Question: <URL>I have applied global threshold,adaptive threshold,dilation and erosion also but cant get the expected result.
'''
Imgproc.threshold(source2, destination2, 147, 255,Imgproc.THRESH_BINARY );
Highgui.imwrite("threshold.jpg", destination2);
Imgproc.adaptiveThreshold(destination2, destination2, 255,
Imgproc.ADAPTIVE_THRESH_MEAN_C, Imgproc.THRESH_BINARY, 11,2);
Highgui.imwrite("Adpthreshold.jpg", destination2);
Mat destination3 = new Mat(source.rows(),source.cols(),source.type());double erosion_size = 0;
int dilation_size = 1;
Mat element = Imgproc.getStructuringElement(Imgproc.MORPH_CROSS, new Size(2*erosion_size + 1, 2*erosion_size+1));
Imgproc.erode(destination2, destination3, element);
Highgui.imwrite("erosion.jpg", destination3);
Mat element1 = Imgproc.getStructuringElement(Imgproc.MORPH_CROSS, new Size(2*dilation_size + 1, 2*dilation_size+1));
Imgproc.dilate(destination3, destination3, element1);
Highgui.imwrite("dilation.jpg", destination3);
'''
Here is the final image:

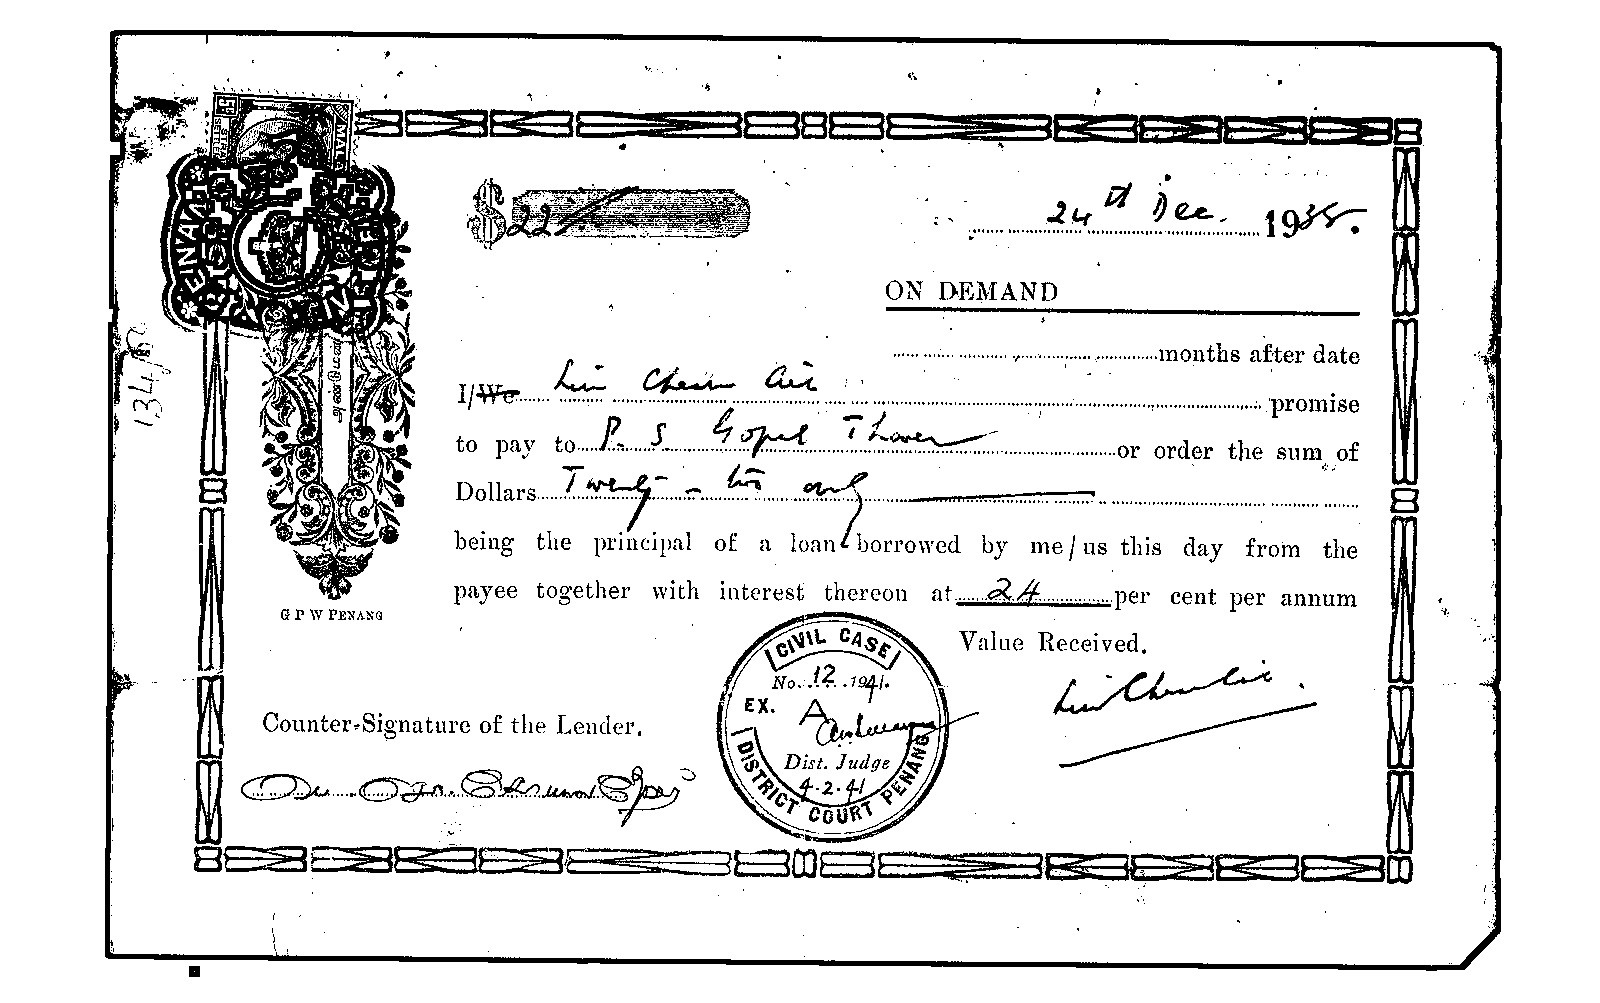
Answer: this code is open to improvement according to your desired result.by this approach you can remove most of small dots. i hope it helps you.
'''
#include "opencv2/highgui/highgui.hpp"
#include "opencv2/imgproc/imgproc.hpp"
#include <iostream>
using namespace cv;
using namespace std;
int main( int, char** argv )
{
Mat src,src_gray;
src = imread("4sE4p.jpg");
if (src.empty())
{
cerr << "No image supplied ..." << endl;
return -1;
}
cvtColor( src, src_gray, COLOR_BGR2GRAY );
src_gray = src_gray >160;
src_gray.copyTo(src);
imshow( "src_gray", src_gray );
vector<vector<Point> > contours;
vector<Vec4i> hierarchy;
cv::Mat kernel = cv::Mat::ones(2, 10, CV_8U);
erode(src_gray,src_gray, kernel, Point(-1,-1),2);
findContours( src_gray, contours, hierarchy, RETR_LIST, CHAIN_APPROX_SIMPLE, Point(0, 0) );
for( size_t i = 0; i< contours.size(); i++ )
{
Rect R = boundingRect(Mat(contours[i]));
if( R.width*R.height < 300 )
{
Mat roi(src_gray,R);
if (countNonZero(roi) < R.width*R.height*0.9 )
{
rectangle(src,R,Scalar(0,0,255));
Mat croi(src,R);
croi.setTo(255); // this line is to clear small dots
}
}
}
imshow( "result", src );
waitKey(0);
return(0);
}
'''